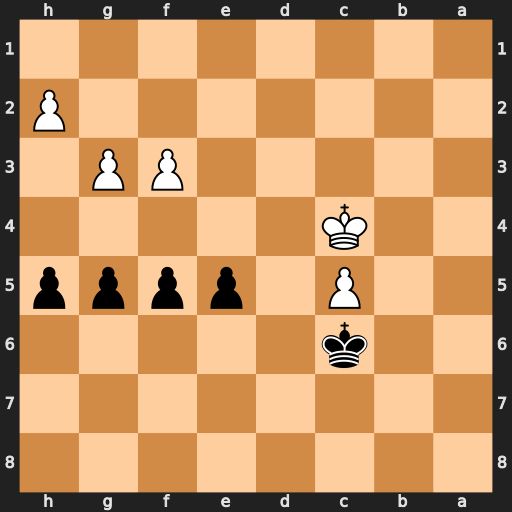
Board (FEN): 8/8/2k5/2P1pppp/2K5/5PP1/7P/8
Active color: b
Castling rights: -
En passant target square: -
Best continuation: g4 f4 exf4